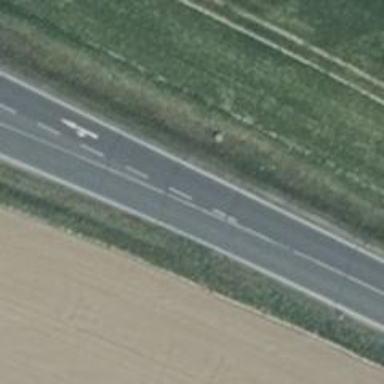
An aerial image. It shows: Tertiary road with asphalt surface.